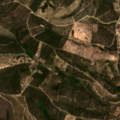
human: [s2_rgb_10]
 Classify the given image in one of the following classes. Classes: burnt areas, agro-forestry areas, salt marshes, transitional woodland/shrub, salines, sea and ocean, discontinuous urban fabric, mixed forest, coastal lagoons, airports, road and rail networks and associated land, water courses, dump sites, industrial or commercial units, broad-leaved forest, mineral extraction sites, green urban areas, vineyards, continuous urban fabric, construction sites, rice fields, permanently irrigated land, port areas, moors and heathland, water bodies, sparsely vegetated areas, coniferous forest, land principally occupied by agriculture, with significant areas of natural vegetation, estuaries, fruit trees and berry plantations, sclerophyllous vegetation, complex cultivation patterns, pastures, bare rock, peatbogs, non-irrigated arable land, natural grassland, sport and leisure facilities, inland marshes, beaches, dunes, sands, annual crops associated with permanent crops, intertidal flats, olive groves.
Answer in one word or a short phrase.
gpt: non-irrigated arable land, mixed forest, transitional woodland/shrub